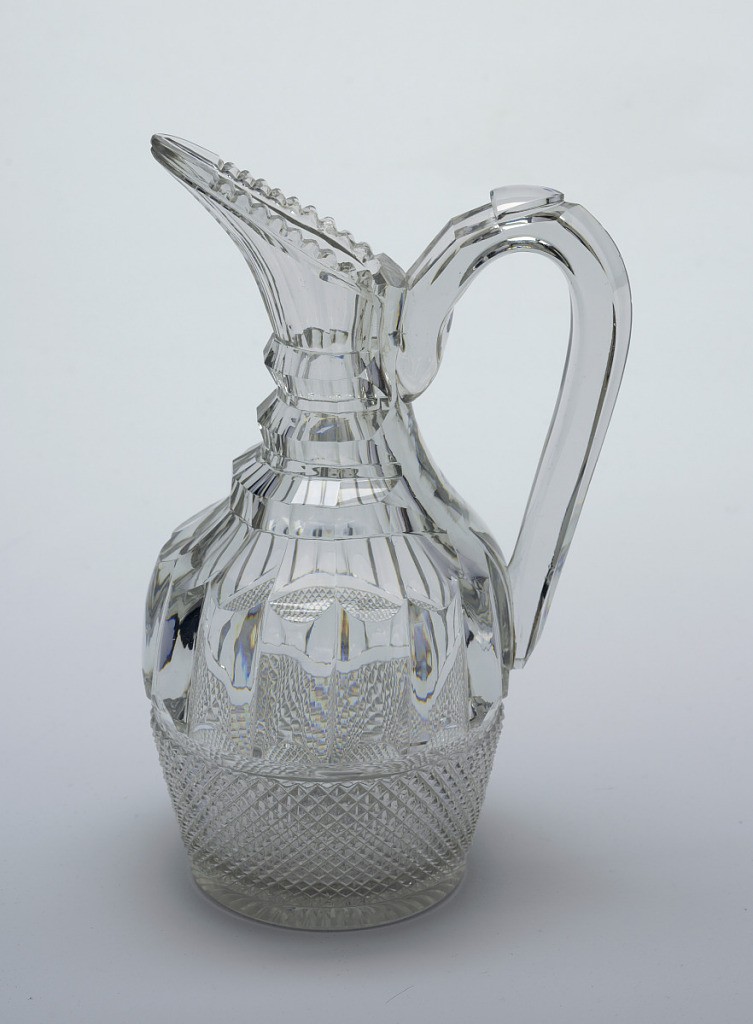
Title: Jug
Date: early 19th century
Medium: Glass
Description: Ovoid body, long angled spout, large loop handle, cut pattern of small diamonds bottom of sides, above a row of tick pillar flutes, neck with 3 faceted prismatic rings; spout notched at edges, triangular thumbs piece cut at top of handle; that bottom cut with narrow radiating flutes.